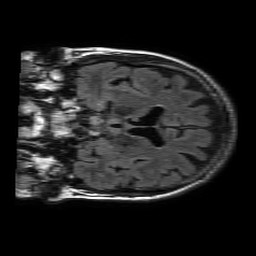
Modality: FLAIR
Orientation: coronal
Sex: female
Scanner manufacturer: philips
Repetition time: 11 s
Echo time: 0.125 s